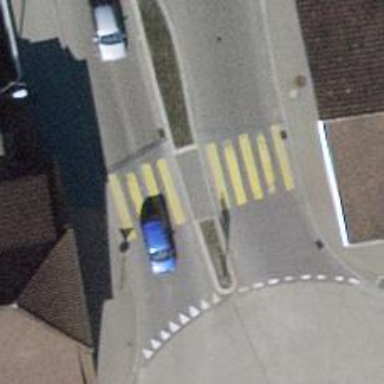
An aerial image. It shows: Uncontrolled zebra crossing with pedestrian island.